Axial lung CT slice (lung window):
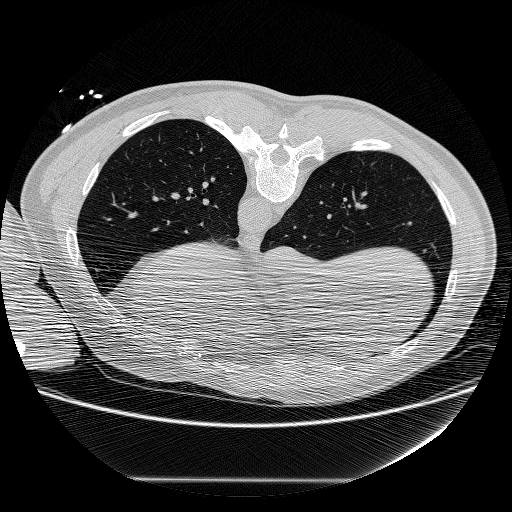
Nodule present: no